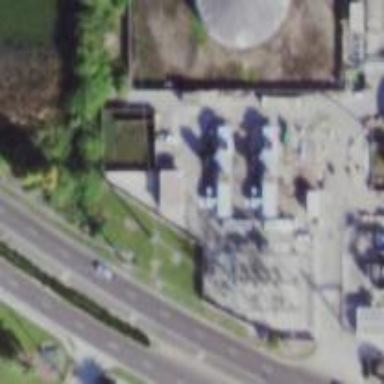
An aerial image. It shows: Gas turbine generator is in use.